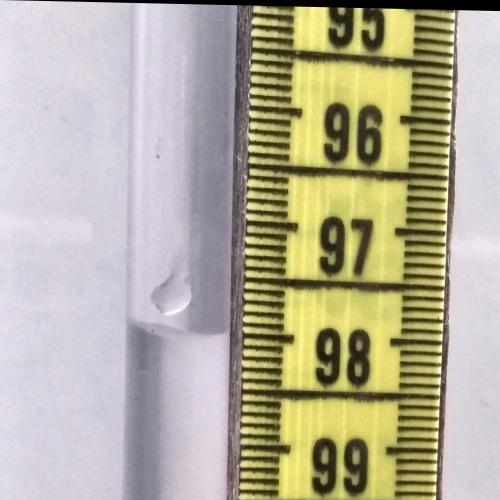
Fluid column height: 98.0 cm